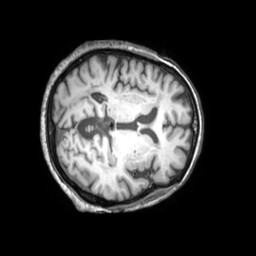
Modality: T1w
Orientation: axial
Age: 54
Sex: female
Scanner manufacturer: philips
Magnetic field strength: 3 T
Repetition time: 0.009849 s
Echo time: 0.004596 s